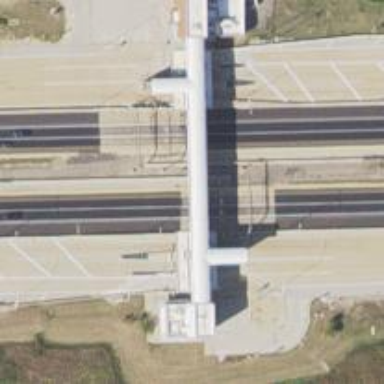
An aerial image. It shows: Toll gantry on the road.